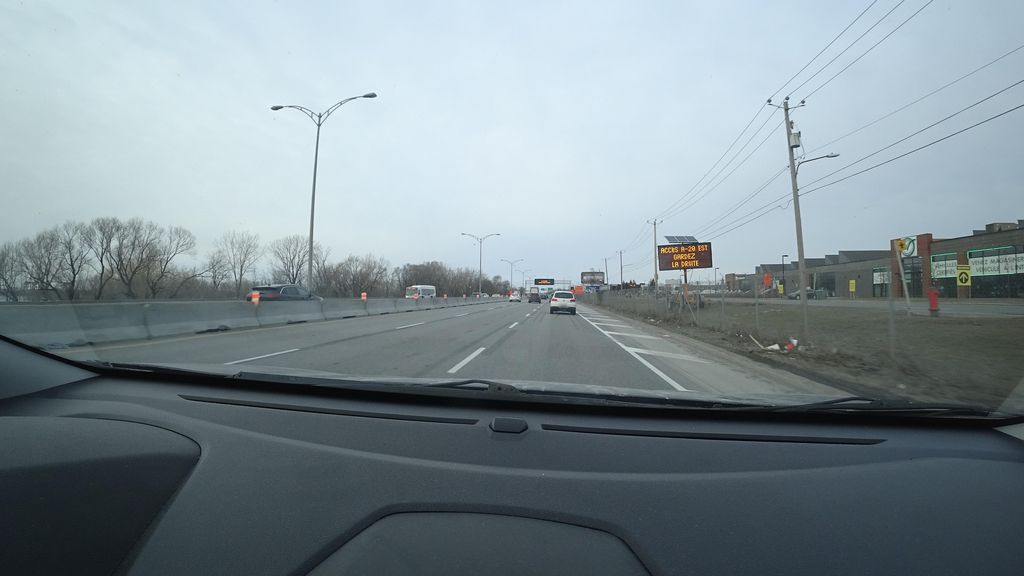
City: montreal